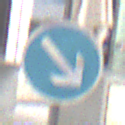
Verkehrszeichen: VorgeschriebeneVorbeifahrtRechts
Umgebung: Outdoor, Urban
Tageszeit: Midday
Wetter: Overcast
Licht: Natural
Jahreszeit: NotSpecified
Kontrast: LowContrast